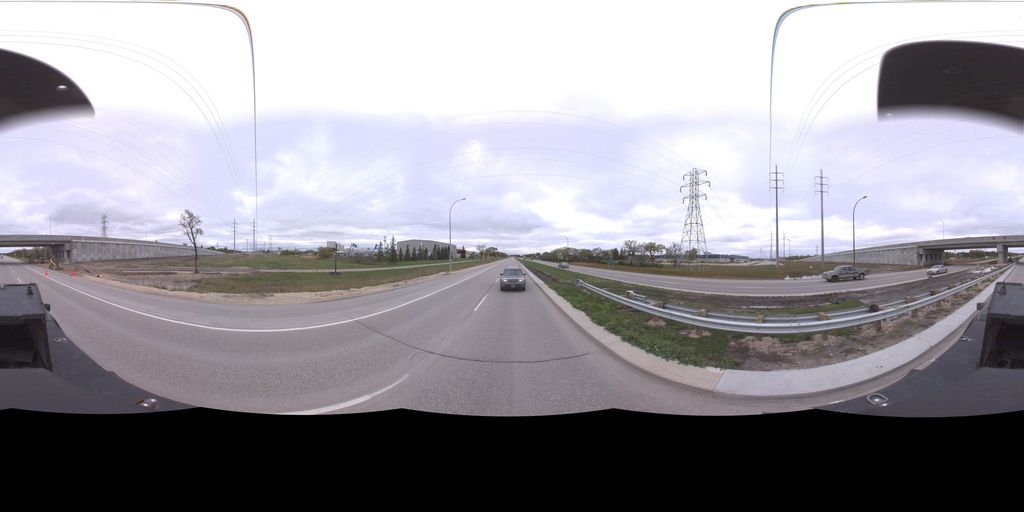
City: winnipeg